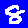
Digit: 8